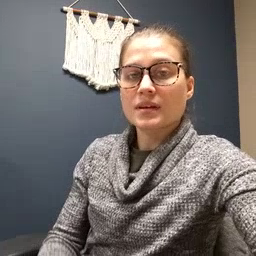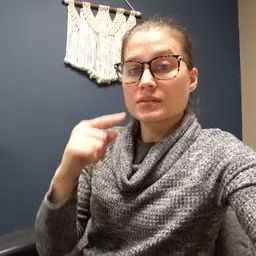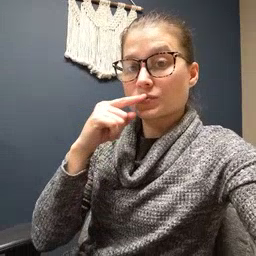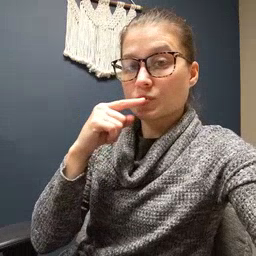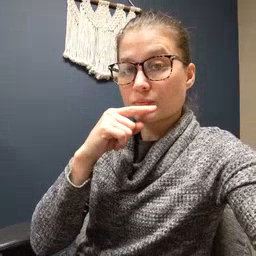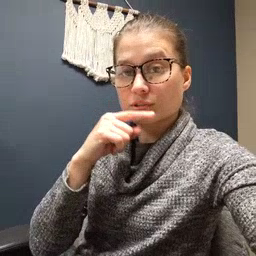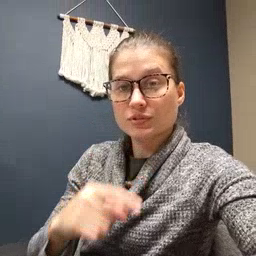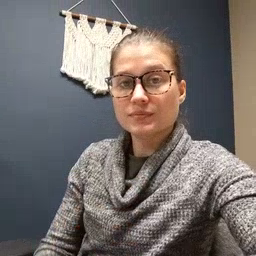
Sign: toothbrush